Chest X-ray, AP view. Patient: 53 years old, sex M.
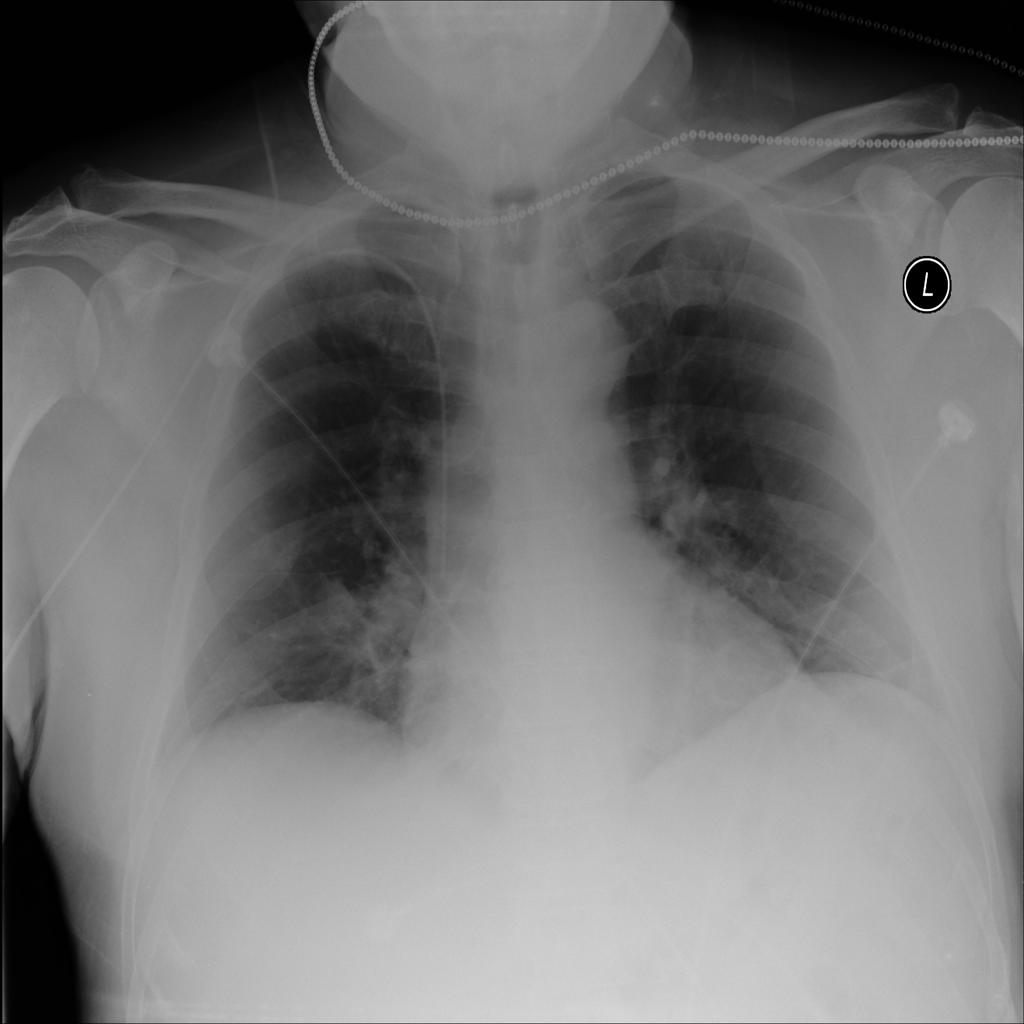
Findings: No Finding